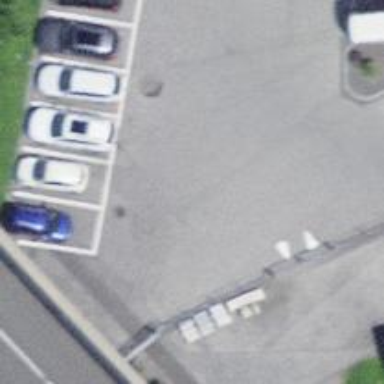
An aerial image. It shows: Parking aisle designated as service road.